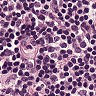
Metastatic tissue present: no